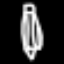
Label: pencil